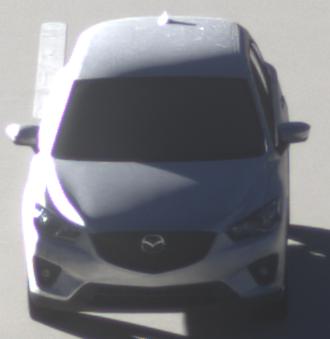
Make: Mazda
Model: CX-5 2.0 SKYACTIV-G 160
Detailed model: CX-5 (GH)
Model produced from: 2012/04
Model produced until: 2015/02
Doors: 5
Color: white
Road condition: dry road
Daytime: sunrise or sunset
Contrast: high contrast